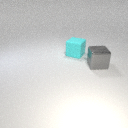
large cyan rubber cube behind large gray metal cube